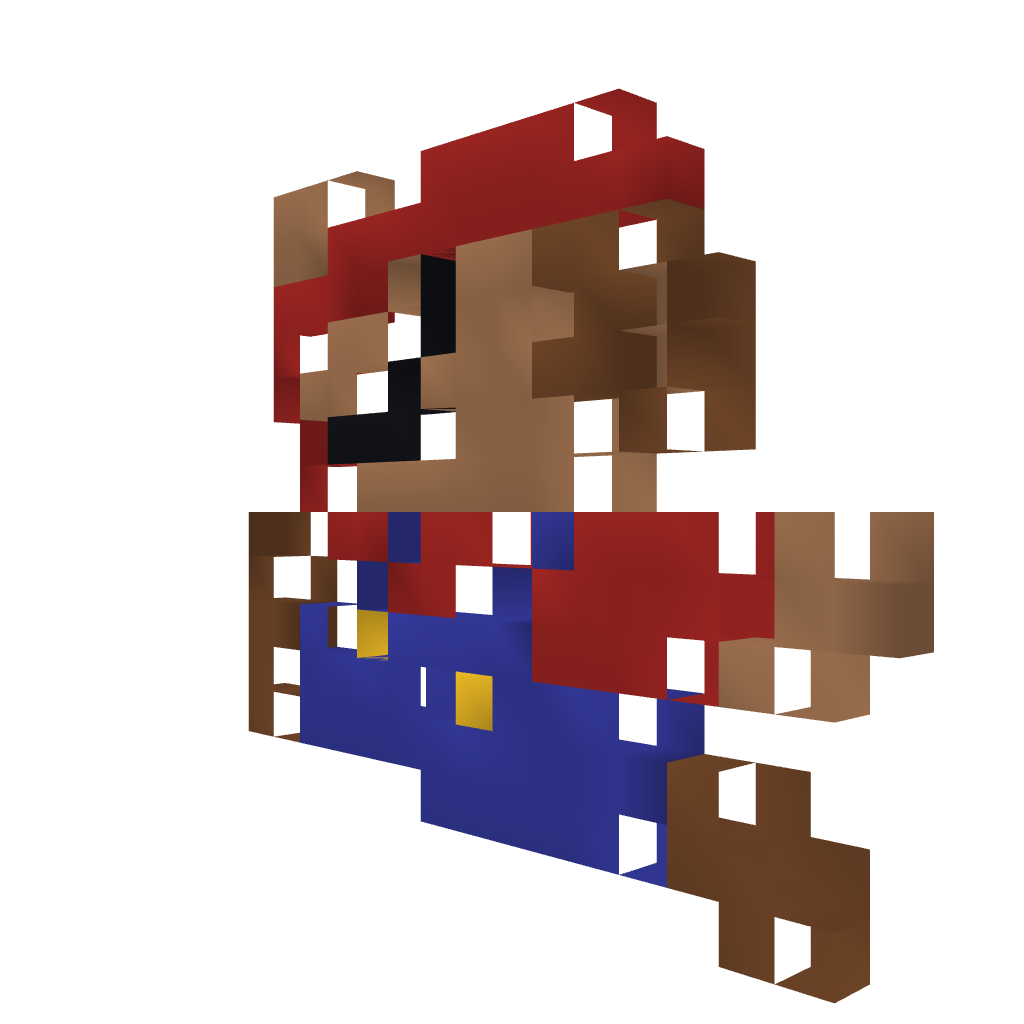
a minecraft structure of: Super Mario 8-Bit Style [Jumping]